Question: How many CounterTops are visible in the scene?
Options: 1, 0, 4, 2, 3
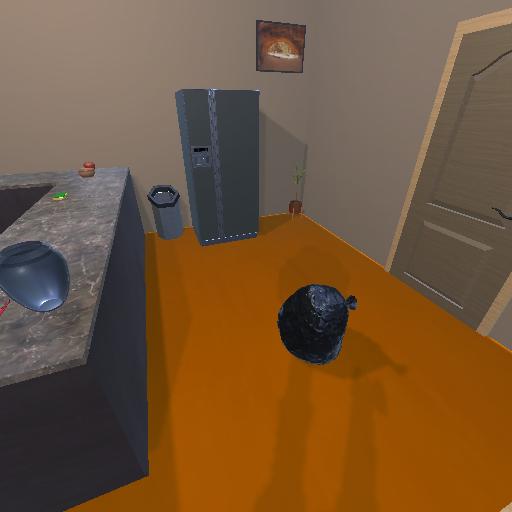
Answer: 1